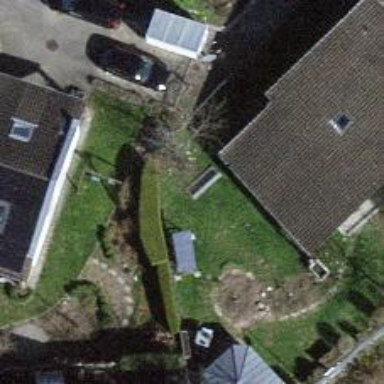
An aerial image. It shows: Hedge barrier.